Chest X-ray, PA view. Patient: 62 years old, sex F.
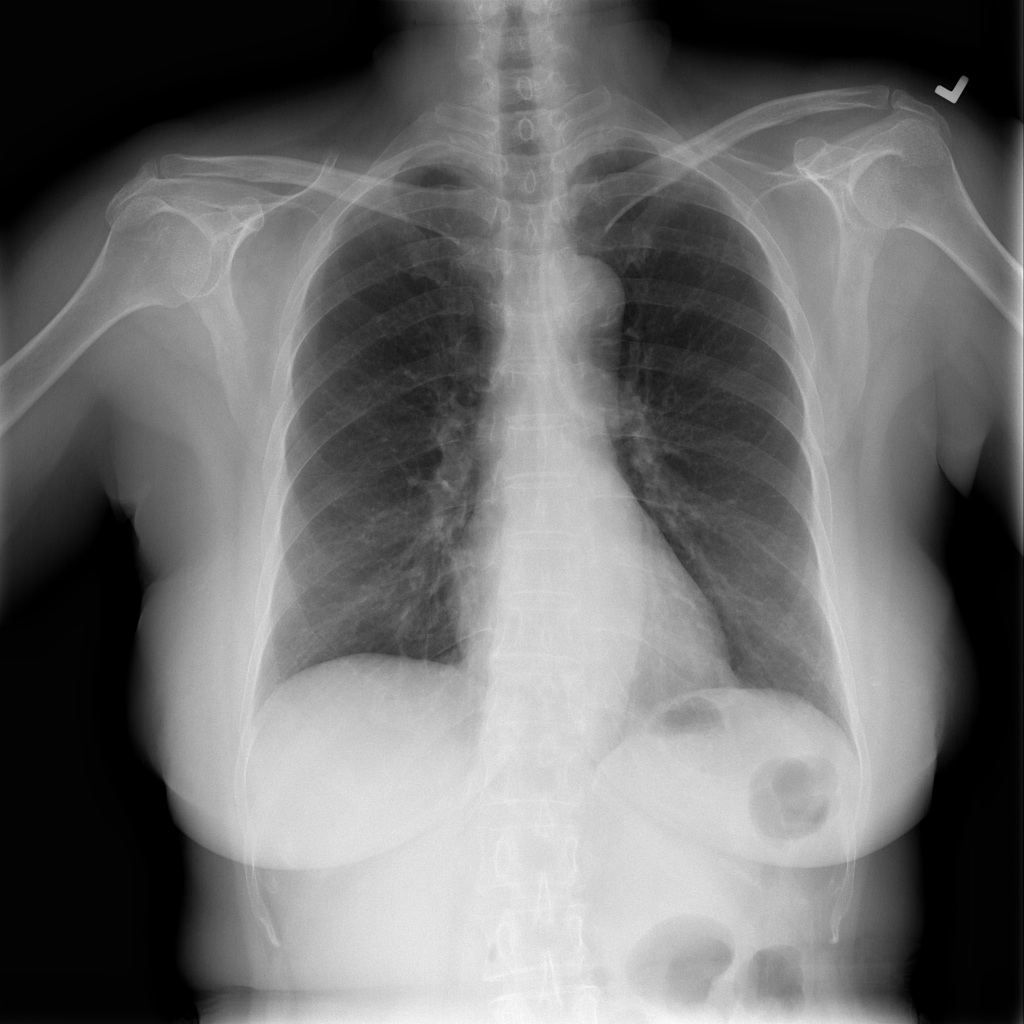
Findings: No Finding